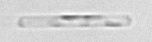
Label: Dactyliosolen_fragilissimus